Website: macys
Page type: customer-info-address
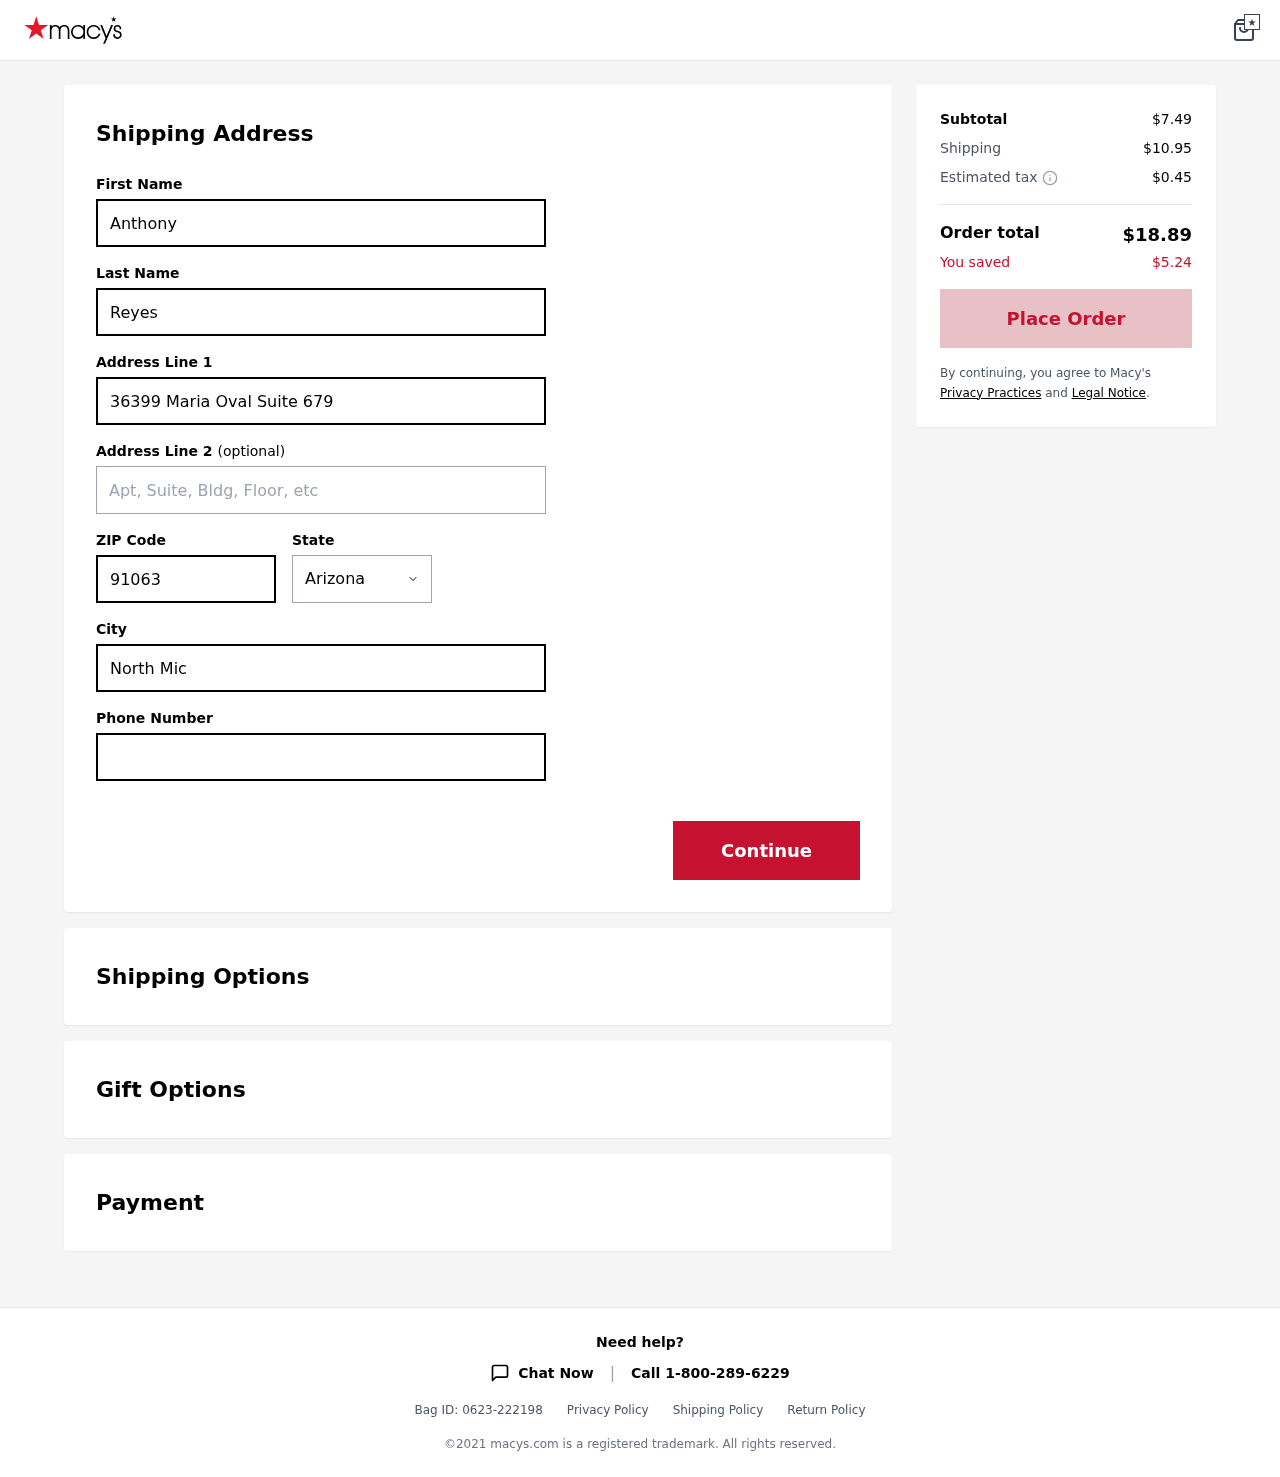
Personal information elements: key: PII_CITY
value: North Michaelmouth
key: PII_FIRSTNAME
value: Anthony
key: PII_LASTNAME
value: Reyes
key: PII_PHONE
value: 8513171321
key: PII_POSTCODE
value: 91063
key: PII_STATE
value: Arizona
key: PII_STREET
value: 36399 Maria Oval Suite 679
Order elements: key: ORDER_SUBTOTAL
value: $7.49
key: ORDER_SHIPPING_COST
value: $10.95
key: ORDER_TAX
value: $0.45
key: ORDER_TOTAL
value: $18.89
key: ORDER_SAVINGS
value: $5.24